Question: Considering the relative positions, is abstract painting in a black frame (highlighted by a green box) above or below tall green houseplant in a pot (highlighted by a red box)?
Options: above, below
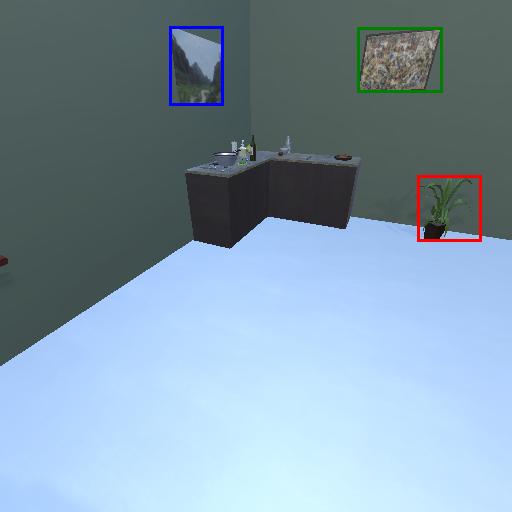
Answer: above